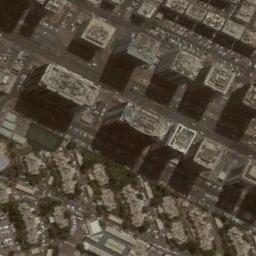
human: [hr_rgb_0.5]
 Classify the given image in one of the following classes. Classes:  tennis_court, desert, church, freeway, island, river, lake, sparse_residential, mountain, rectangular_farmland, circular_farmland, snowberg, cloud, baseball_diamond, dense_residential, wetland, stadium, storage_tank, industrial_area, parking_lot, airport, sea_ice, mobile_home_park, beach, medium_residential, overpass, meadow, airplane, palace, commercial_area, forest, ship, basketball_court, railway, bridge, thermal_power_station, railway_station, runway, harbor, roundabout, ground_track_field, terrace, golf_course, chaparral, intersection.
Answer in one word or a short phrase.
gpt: commercial_area